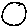
Label: moon